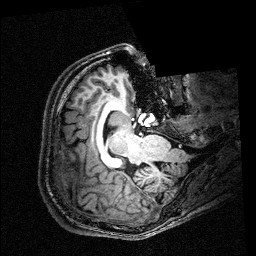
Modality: T1w
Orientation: axial
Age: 21
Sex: male